Question: I am looking for some guidance, please, to reduce the time needed to perform my custom overlay removal function. The delay of up to '0.1' seconds is caused because a plethora of variables all have values, however, not every variable is necessarily used.
My goal is to attach a second variable that can be set to non-'nil' whenever the first variable is used, but I am unsure how to set this up and how to incorporate that into the overlay removal function.
Perhaps something that looks like this would be useful:
- '(variable-one . t)''(remove-overlays (point-min) (point-max) 'display character)'
In the following example, 'M-x sub-char-mode' will place an overlay over the characters 1, 2 or 3 whenever the cursor is visiting any of those characters:
- '1' will become '|1'- '2' will become '|2'- '3' will become '|3'
'''
(defvar variable-one (concat
(propertize (char-to-string ?|)
'face 'font-lock-warning-face
'cursor t)
(propertize "1" 'face 'highlight 'cursor t) ))
(defvar variable-one-p (cons variable-one nil))
(defvar variable-two (concat
(propertize (char-to-string ?|)
'face 'font-lock-warning-face
'cursor t)
(propertize "2" 'face 'highlight 'cursor t) ))
(defvar variable-two-p (cons variable-two nil))
(defvar variable-three (concat
(propertize (char-to-string ?|)
'face 'font-lock-warning-face
'cursor t)
(propertize "3" 'face 'highlight 'cursor t) ))
(defvar variable-three-p (cons variable-three nil))
(defun substitute-character ()
(cond
((eq (char-after (point)) 49)
(setq variable-one-p (cons variable-one t))
(overlay-put (make-overlay (point) (1+ (point))) 'display variable-one))
((eq (char-after (point)) 50)
(setq variable-two-p (cons variable-two t))
(overlay-put (make-overlay (point) (1+ (point))) 'display variable-two))
((eq (char-after (point)) 51)
(setq variable-three-p (cons variable-three t))
(overlay-put (make-overlay (point) (1+ (point))) 'display variable-three))))
(defun remove-sub-char ()
(dolist (character '(
,variable-one
,variable-two
,variable-three))
(remove-overlays (point-min) (point-max) 'display character))
(dolist (my-variable '(
,variable-one-p
,variable-two-p
,variable-three-p))
(setq my-variable nil)) )
(defun sub-char-post-command-hook ()
(remove-sub-char)
(substitute-character))
(define-minor-mode sub-char-mode
"A minor-mode for testing overlay-removal with cons cells."
:init-value nil
:lighter " OV-REMOVE"
:keymap nil
:global nil
:group 'lawlist
(cond
(sub-char-mode
(add-hook 'post-command-hook 'sub-char-post-command-hook nil t)
(message "Turned ON 'sub-char-mode'."))
(t
(remove-hook 'post-command-hook 'sub-char-post-command-hook t)
(remove-sub-char)
(message "Turned OFF 'sub-char-mode'."))))
'''
---
Apologies for pasting this image here - feel free to remove it. But I couldn't paste it into a comment, to reply to your comment asking for the appearance. This is 'vline-style' = 'compose' and 'col-highlight-vline-face-flag' = 'nil':

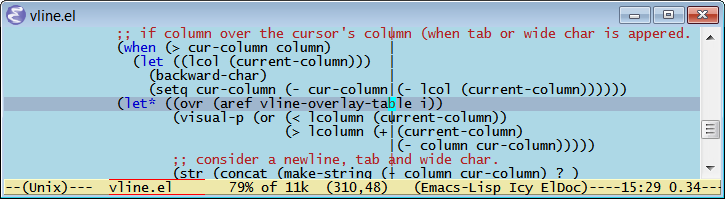
Answer: (August 24, 2014): The first draft answer defines the variables as a 'cons' cell -- the 'car' is a predetermined overlay string, and the 'cdr' is 'nil'. When the cursor visits the characters '1', '2' or '3', an overlay is placed on top of those characters and the 'cdr' of the applicable 'cons' cell is set to 't' by using 'setcdr'. The overlay removal function contains a list of variable names and the corresponding 'cons' cells -- when the 'cdr' of the 'cons' cell is non-'nil' (i.e., 't'), the overlay is removed, and the 'cdr' of the applicable 'cons' cell is set back to 'nil' using 'setcdr'. The advantage of this type of setup is that the overlay removal function will quickly look at and then skip over variables whose 'cons' cell 'cdr' is 'nil' -- thus saving a substantial amount of time when dealing with large quantities of variables with predetermined overlay strings.
(August 26, 2014): Modified code to permit using the same variable names in different buffers and set buffer-local values. Related threads are: <URL> .
'''
(defvar variable-one
(cons
(concat
(propertize (char-to-string ?|)
'face 'font-lock-warning-face
'cursor t)
(propertize "1" 'face 'highlight 'cursor t) )
nil))
(make-variable-buffer-local 'variable-one)
(defvar variable-two
(cons
(concat
(propertize (char-to-string ?|)
'face 'font-lock-warning-face
'cursor t)
(propertize "2" 'face 'highlight 'cursor t) )
nil))
(make-variable-buffer-local 'variable-two)
(defvar variable-three
(cons
(concat
(propertize (char-to-string ?|)
'face 'font-lock-warning-face
'cursor t)
(propertize "3" 'face 'highlight 'cursor t) )
nil))
(make-variable-buffer-local 'variable-three)
(defun sub-char ()
(cond
((eq (char-after (point)) 49)
(let ((newlist (copy-list variable-one)))
(setcdr newlist t)
(setq-local variable-one newlist)
(overlay-put (make-overlay (point) (1+ (point))) 'display (car variable-one))))
((eq (char-after (point)) 50)
(let ((newlist (copy-list variable-two)))
(setcdr newlist t)
(setq-local variable-two newlist)
(overlay-put (make-overlay (point) (1+ (point))) 'display (car variable-two))))
((eq (char-after (point)) 51)
(let ((newlist (copy-list variable-three)))
(setcdr newlist t)
(setq-local variable-three newlist)
(overlay-put (make-overlay (point) (1+ (point))) 'display (car variable-three))))))
(defun remove-sub-char ()
(dolist (character '(
(variable-one ,variable-one)
(variable-two ,variable-two)
(variable-three ,variable-three)))
(when (cdr (car (cdr character)))
(let* (
(var (car character))
(newlist (copy-list (car (cdr character)))) )
(remove-overlays (point-min) (point-max) 'display (car (car (cdr character))))
(setcdr newlist nil)
(set (car character) newlist)
(message "var1: %s | var2: %s | var3: %s" variable-one variable-two variable-three) ))))
(defun sub-char-post-command-hook ()
(remove-sub-char)
(sub-char))
(define-minor-mode sub-char-mode
"A minor-mode for testing overlay-removal with cons cells."
:init-value nil
:lighter " OV-REMOVE"
:keymap nil
:global nil
:group 'lawlist
(cond
(sub-char-mode
(add-hook 'post-command-hook 'sub-char-post-command-hook nil t)
(message "Turned ON 'sub-char-mode'."))
(t
(remove-hook 'post-command-hook 'sub-char-post-command-hook t)
(remove-sub-char)
(message "Turned OFF 'sub-char-mode'."))))
'''